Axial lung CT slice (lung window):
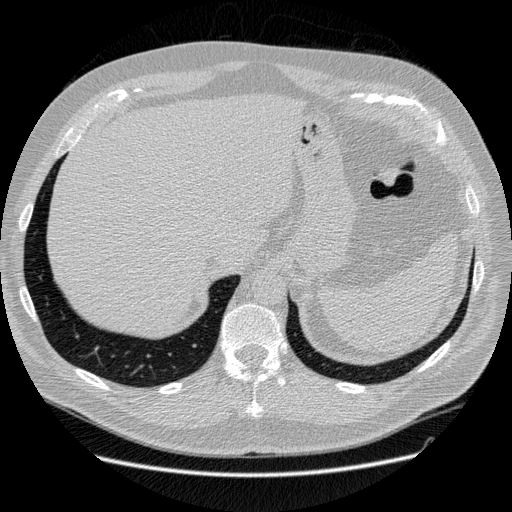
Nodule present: no